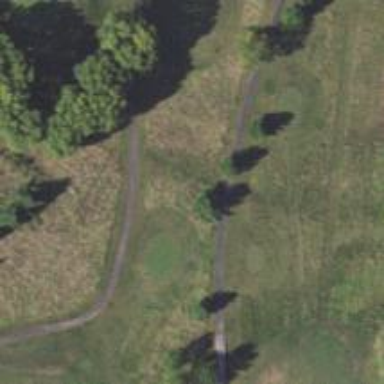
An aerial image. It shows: Service road designated as golf cart path.